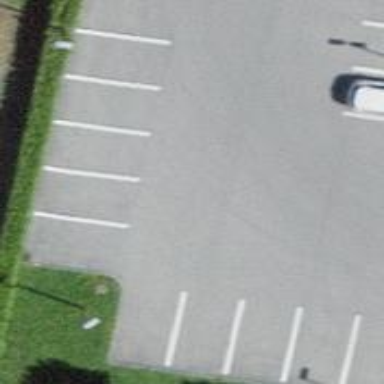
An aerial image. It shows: Road serving as parking aisle.